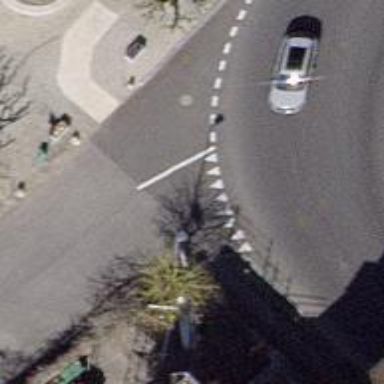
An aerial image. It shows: Zebra crossing with crossing island.